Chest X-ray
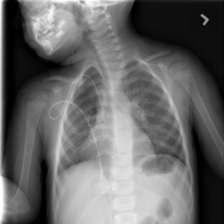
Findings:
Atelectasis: negative
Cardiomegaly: negative
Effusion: negative
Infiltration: negative
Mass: negative
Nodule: negative
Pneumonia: negative
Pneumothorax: negative
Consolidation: negative
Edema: negative
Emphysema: negative
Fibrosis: negative
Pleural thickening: negative
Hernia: negative